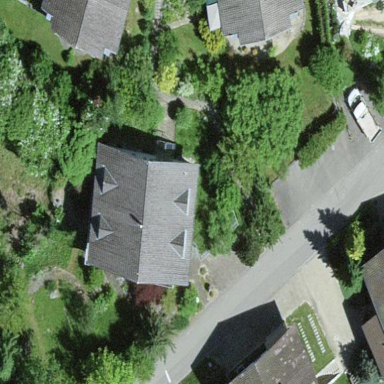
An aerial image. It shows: Residential building.